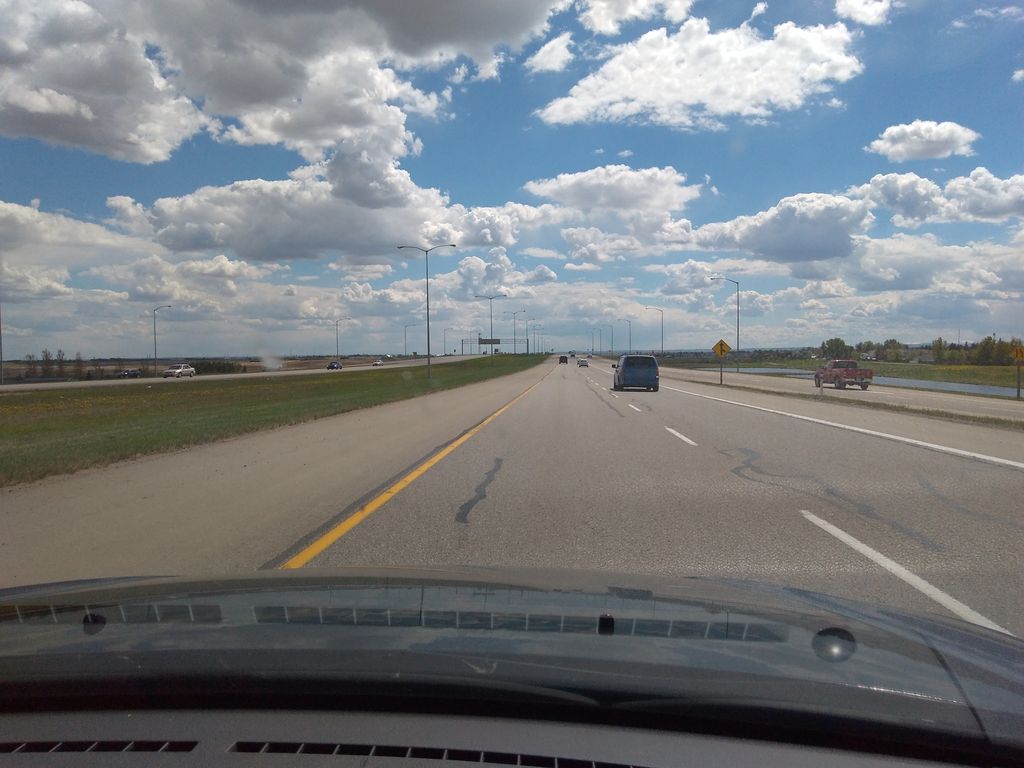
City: calgary